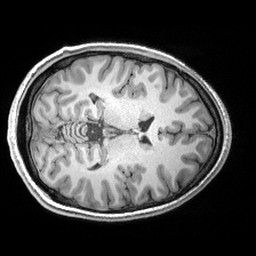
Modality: T1w
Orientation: axial
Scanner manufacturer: siemens
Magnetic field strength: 3 T
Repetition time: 2.53 s
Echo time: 0.00299 s